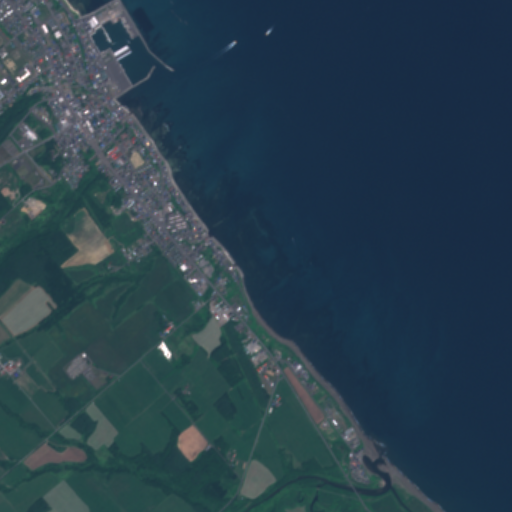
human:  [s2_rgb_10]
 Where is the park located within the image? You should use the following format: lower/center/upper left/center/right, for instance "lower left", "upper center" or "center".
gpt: The park is located in the left of the image.
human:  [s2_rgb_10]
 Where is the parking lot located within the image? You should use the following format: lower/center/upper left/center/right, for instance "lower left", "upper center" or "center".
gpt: The parking lot is located in the upper left of the image.
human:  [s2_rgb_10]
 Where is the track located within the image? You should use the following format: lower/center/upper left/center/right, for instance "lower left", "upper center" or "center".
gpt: The track is located in the upper left of the image.
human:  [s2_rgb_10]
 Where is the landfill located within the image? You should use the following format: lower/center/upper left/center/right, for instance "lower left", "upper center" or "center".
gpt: There is no landfill in the image.